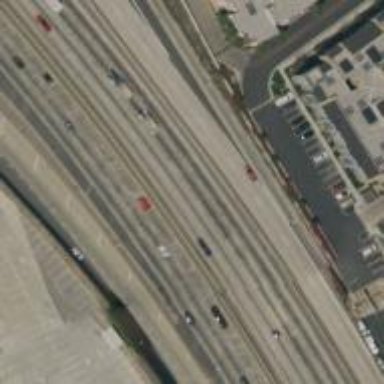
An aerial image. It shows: Motorway.